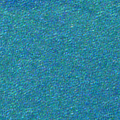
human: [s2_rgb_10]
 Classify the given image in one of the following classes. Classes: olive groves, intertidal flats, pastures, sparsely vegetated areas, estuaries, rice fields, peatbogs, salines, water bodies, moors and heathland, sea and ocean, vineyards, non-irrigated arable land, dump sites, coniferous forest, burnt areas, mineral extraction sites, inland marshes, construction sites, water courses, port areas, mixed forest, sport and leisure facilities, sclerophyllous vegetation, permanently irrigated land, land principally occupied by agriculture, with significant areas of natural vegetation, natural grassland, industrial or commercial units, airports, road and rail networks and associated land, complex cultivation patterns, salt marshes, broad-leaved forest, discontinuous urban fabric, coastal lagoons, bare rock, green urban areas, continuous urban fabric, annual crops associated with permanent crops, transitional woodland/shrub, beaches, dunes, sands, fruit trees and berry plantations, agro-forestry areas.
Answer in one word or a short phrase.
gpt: sea and ocean